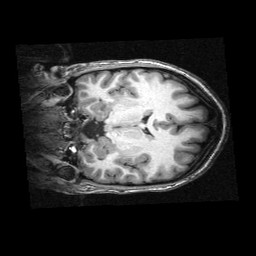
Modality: T1w
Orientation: coronal
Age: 22
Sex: female